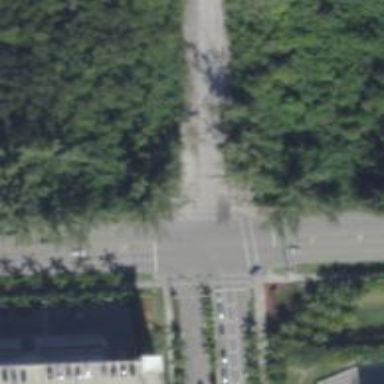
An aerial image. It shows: Footway crossing.